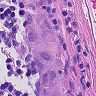
Metastatic tissue present: yes